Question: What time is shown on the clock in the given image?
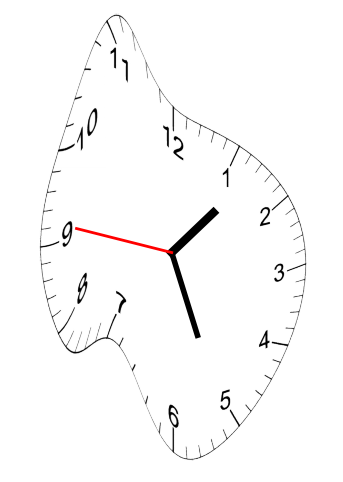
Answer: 01:25:46